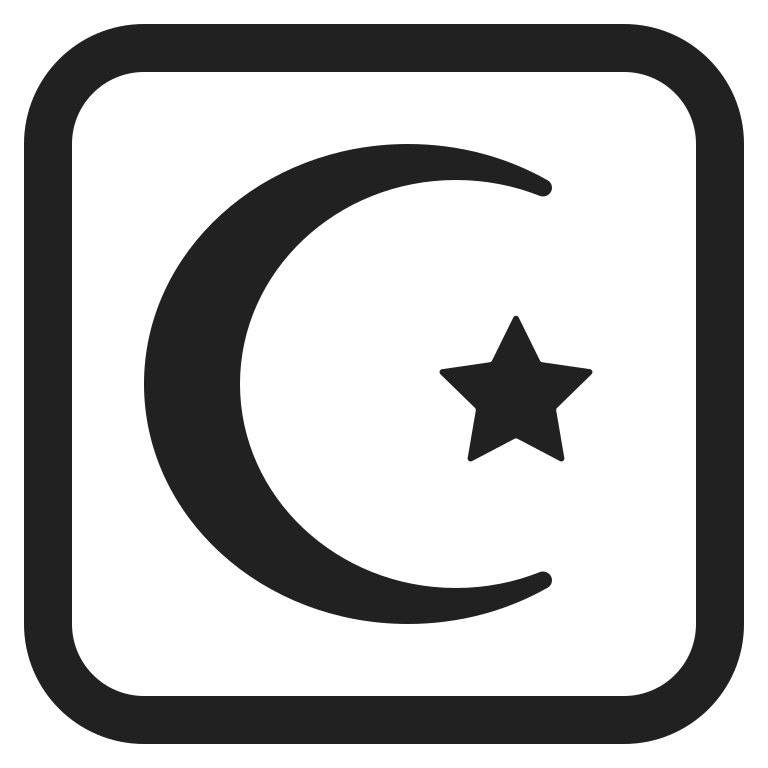
star and crescent high contrast